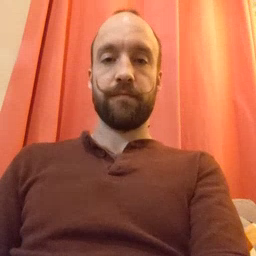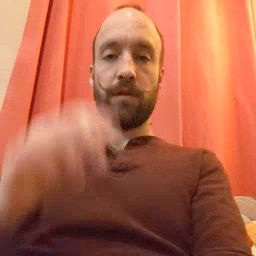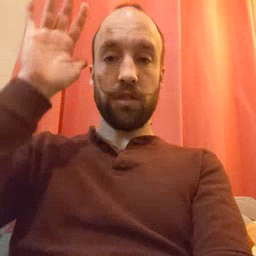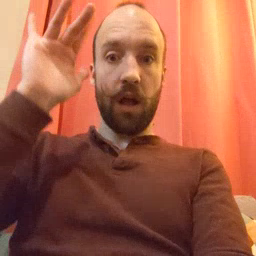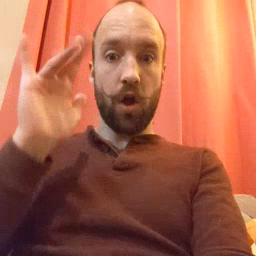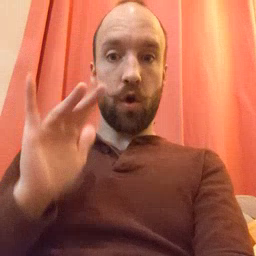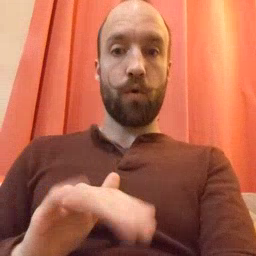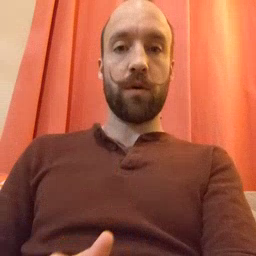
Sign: snow